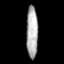
Tissue: lung
Cell type: T cells
Senescence score: 0.2319
Nuclear area (px): 591
Mean DAPI intensity: 172.371